Field crop: maize
Growth stage: 2
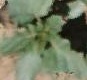
Species: datura